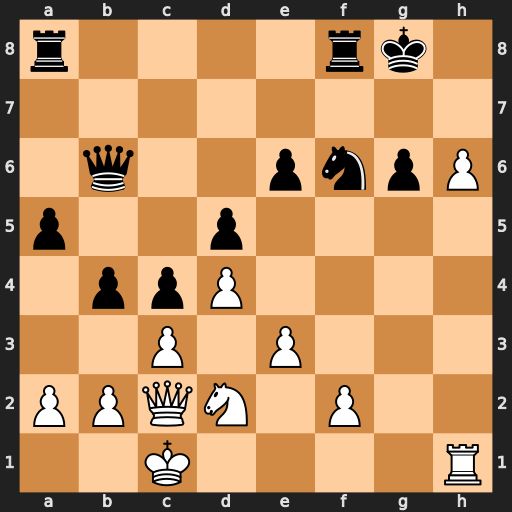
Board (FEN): r4rk1/8/1q2pnpP/p2p4/1ppP4/2P1P3/PPQN1P2/2K4R
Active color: w
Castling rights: -
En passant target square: -
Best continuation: Qxg6+ Kh8 Qg7#